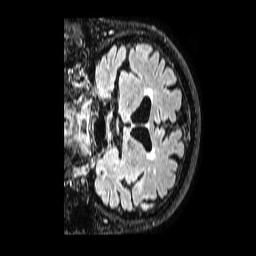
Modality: FLAIR
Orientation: coronal
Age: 79
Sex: male
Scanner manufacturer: philips
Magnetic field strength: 1.5 T
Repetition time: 4.8 s
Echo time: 0.3 s